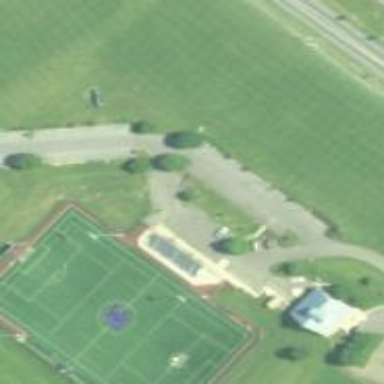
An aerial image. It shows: Lacrosse pitch for leisure sports activities.